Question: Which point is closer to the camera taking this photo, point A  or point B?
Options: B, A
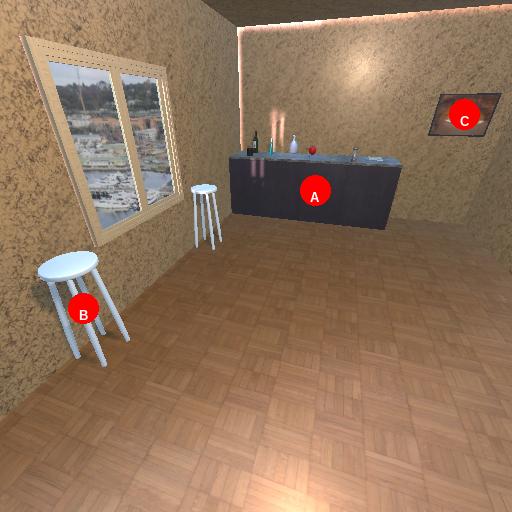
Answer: B